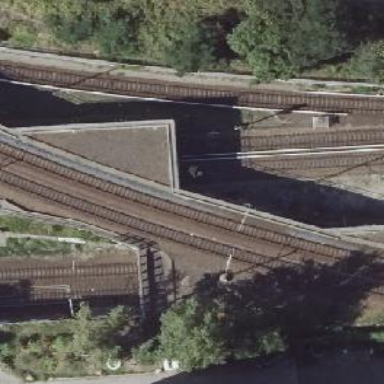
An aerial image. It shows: Railway signal.